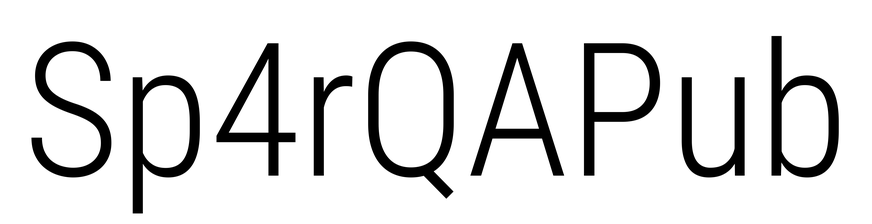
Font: Roboto_Condensed_Light